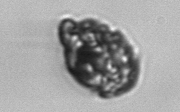
Label: Proterythropsis